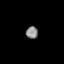
Tissue: prostate
Cell type: T cells
Senescence score: 0.7694
Nuclear area (px): 139
Mean DAPI intensity: 140.906